Question: I have a VM where I want to allow users with "Virtual Machine Administrator Login" role to RDP, however VM does not allow me to RDP after I assign this role to a user.
Though if I login to VM and add the user specifically to be able to remote desktop he/she can access, but I cannot do this everytime a new user with "Virtual Machine Administrator Login" is added, is there anything else (beside assigning this rule to a user) has to be done to allow user RDP?
btw, my subscription does not have a public IP due to some regulations in my group, I appreciate your help.
Each time user with this rule tries to login sees this error message:
"The connection was denied because the user account is not authorized for remote login"

Please note OS is Windows Server 2016. And after installing Azure CLI and running below command I can see that assignee has the permission but is not able to login:
az role assignment list --role "Virtual Machine Administrator Login" --assignee domain_user_login --resource-group name_of_resource_group
Also, VM is already joined to a domain but nobody from that domain can access, even with "Virtual Machine Administrator Login" rule.
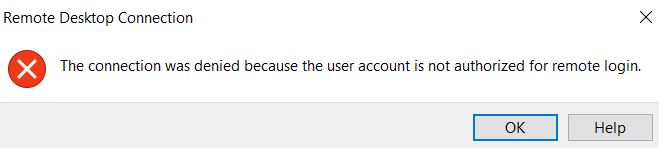
Answer: You can see more detials about Log in to a Linux virtual machine in Azure using Azure Active Directory authentication in <URL>.
For Windows VM, you can use <URL> to achieve that.
Please following the steps below:
Task1: Create the 'AAD DC Administrators' group
Task2: Create or select a virtual network for Azure AD Domain Services
Task3: Enable Azure AD Domain Services
Task4: Update DNS settings for the Azure virtual network
Task5: Enable password synchronization to AAD Domain Services for a cloud-only Azure AD tenant
After completing the tasks above, you can <URL>.